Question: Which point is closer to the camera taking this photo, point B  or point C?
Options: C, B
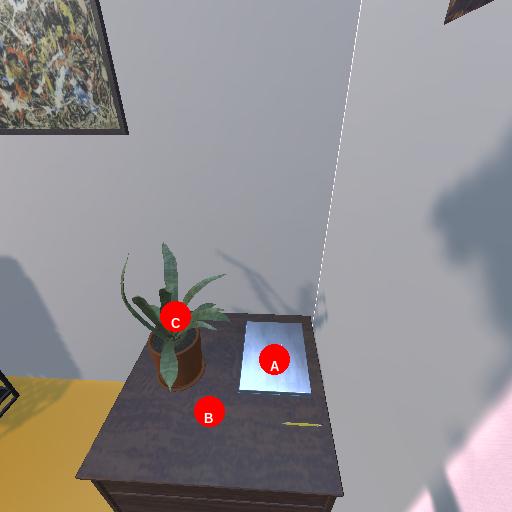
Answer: C